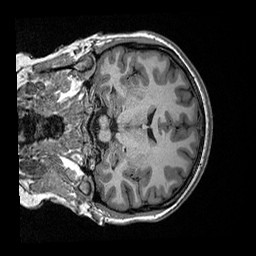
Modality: T1w
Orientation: coronal
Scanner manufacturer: ge
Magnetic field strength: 3 T
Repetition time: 2.349 s
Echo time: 0.002968 s